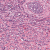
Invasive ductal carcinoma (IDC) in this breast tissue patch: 1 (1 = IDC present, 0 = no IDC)